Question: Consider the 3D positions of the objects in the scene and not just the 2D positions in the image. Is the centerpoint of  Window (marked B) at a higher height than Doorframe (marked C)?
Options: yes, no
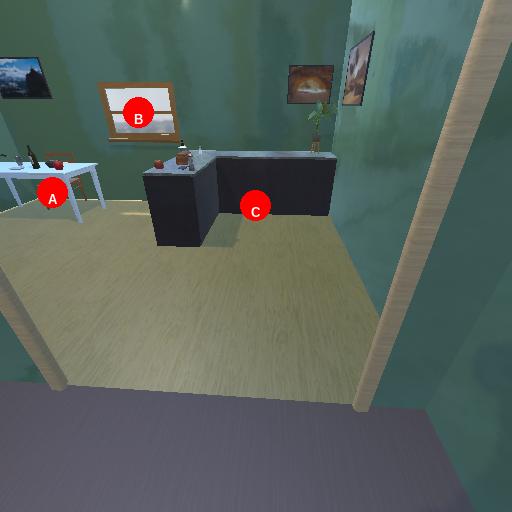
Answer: yes